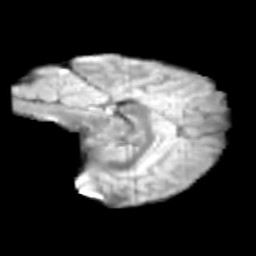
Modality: T2w
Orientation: sagittal
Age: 9
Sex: male
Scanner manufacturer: siemens
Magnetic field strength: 3 T
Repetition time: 3.8 s
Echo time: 0.07 s